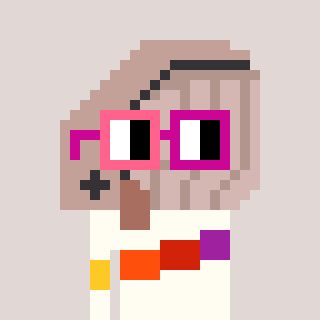
a pixel art character with square pink and red glasses, a whale-shaped head and a grayscale-colored body on a warm background